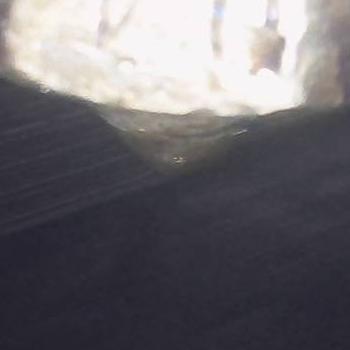
Flow rate: 42%